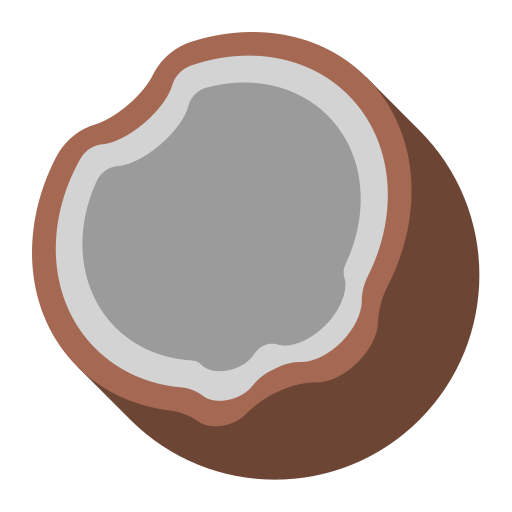
coconut flat